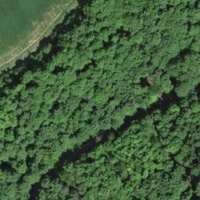
EUNIS habitat code: 41
Species observed at this site:
Sambucus racemosa